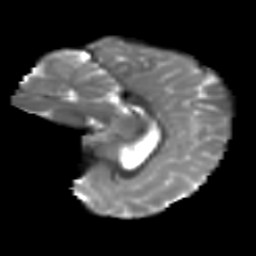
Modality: T2w
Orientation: sagittal
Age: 11
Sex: male
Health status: ill
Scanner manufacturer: ge
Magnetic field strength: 3 T
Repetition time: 6.752 s
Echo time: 0.079 s